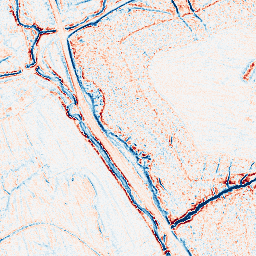
Category: edge_preserving
Decomposition family: anisotropic_diffusion
Decomposition parameters: iterations: 10
kappa: 50
gamma: 0.1
Upsampling method: bicubic_16x
Upsampling parameters: scale: 16
Upsampling scale: 16